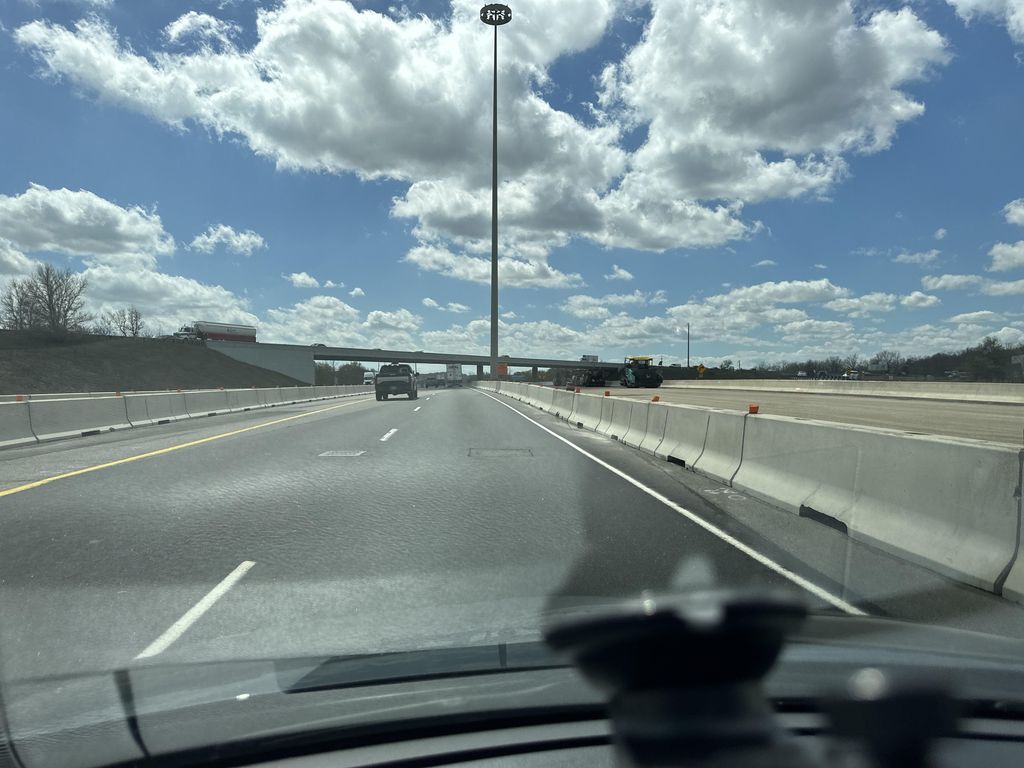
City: kitchener-waterloo